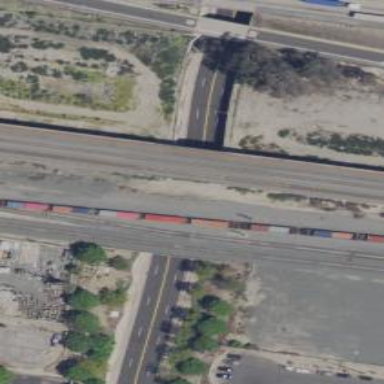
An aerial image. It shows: Railway line running on embankment.